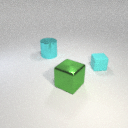
large green metal cube to the right of large cyan metal cylinder